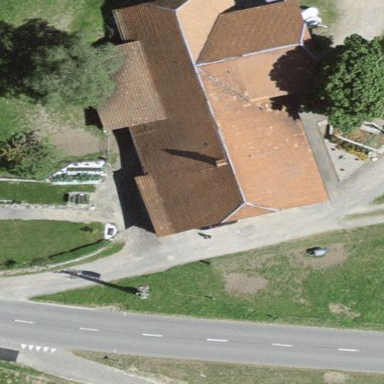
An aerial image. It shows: Farm building.